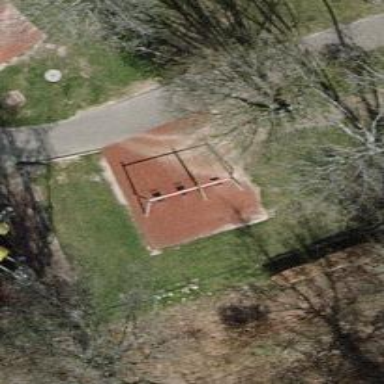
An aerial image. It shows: Playground featuring swings.